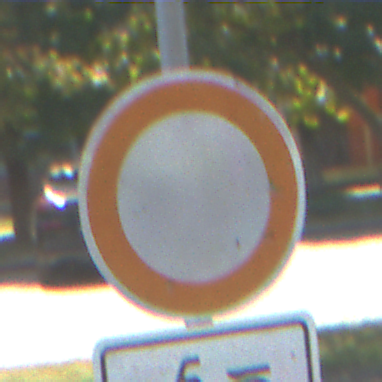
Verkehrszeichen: VerbotFahrzeugeAllerArt
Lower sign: EinspurigeFahrzeugeFrei2
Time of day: Midday
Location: Outdoor (Urban)
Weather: Clear
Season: NotSpecified
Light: Natural